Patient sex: F
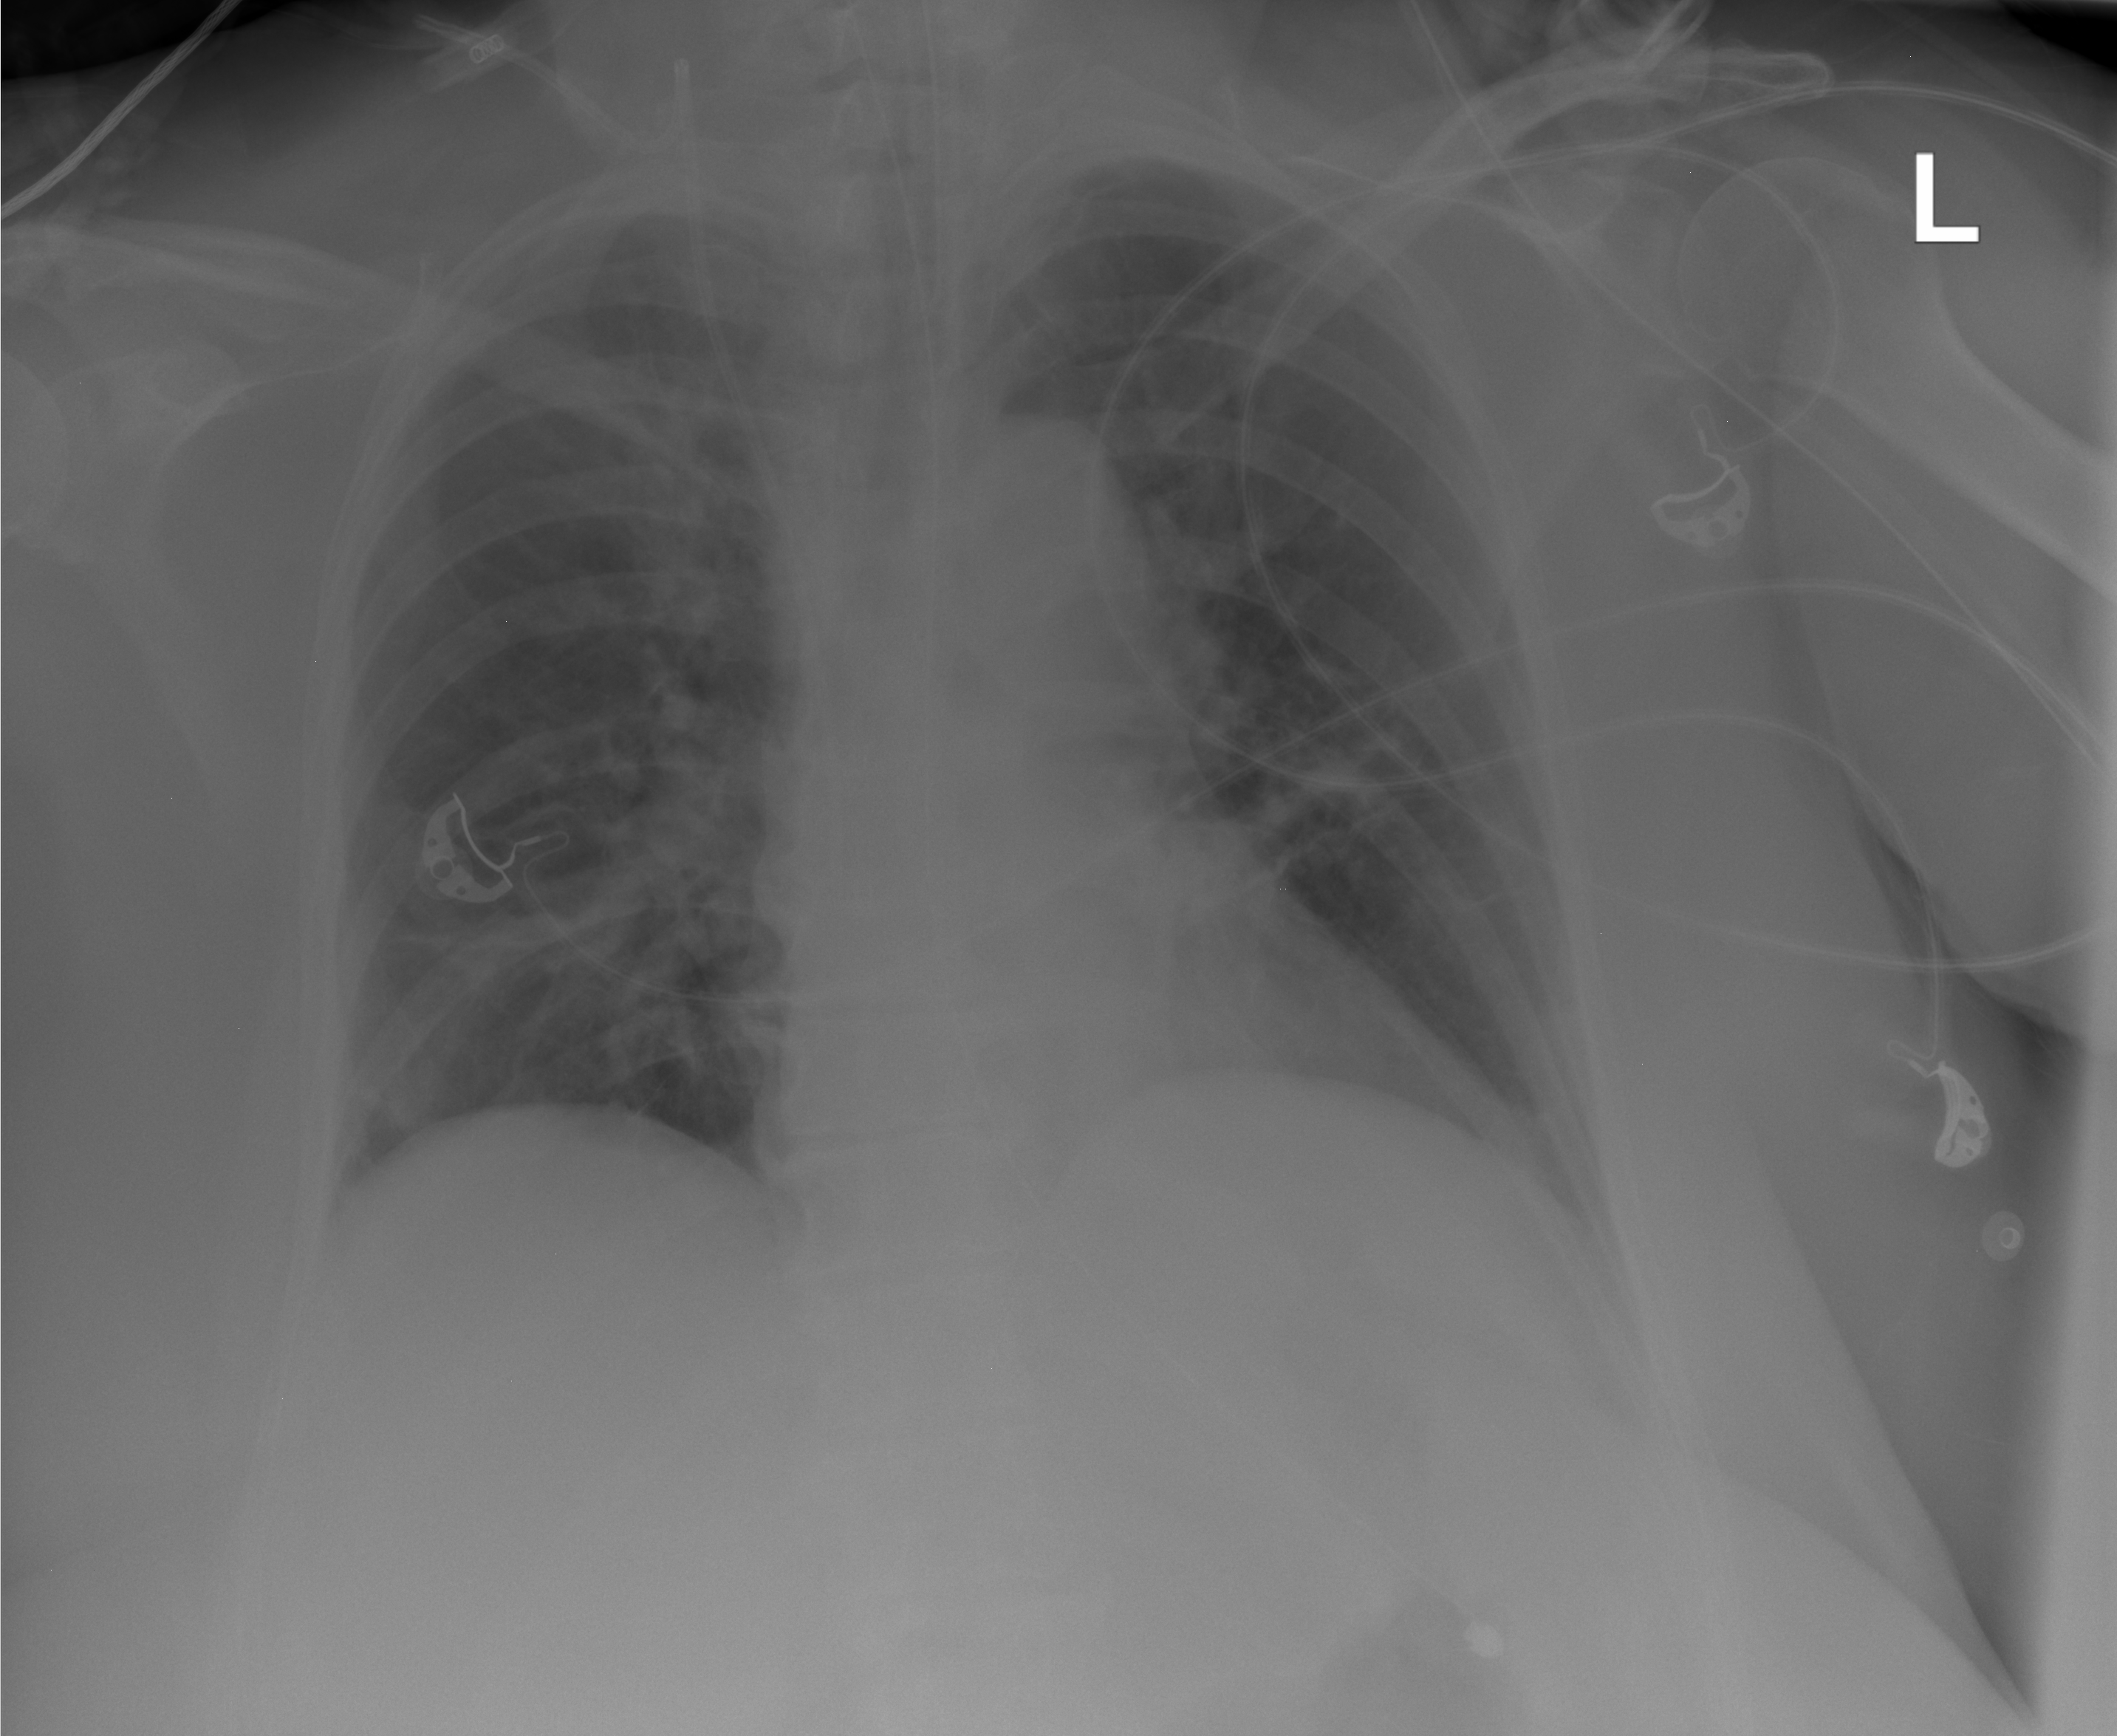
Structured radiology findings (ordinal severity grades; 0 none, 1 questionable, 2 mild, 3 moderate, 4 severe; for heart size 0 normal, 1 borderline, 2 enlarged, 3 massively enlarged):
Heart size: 0
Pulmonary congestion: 0
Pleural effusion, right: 0
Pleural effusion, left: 0
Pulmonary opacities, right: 2
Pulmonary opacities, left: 2
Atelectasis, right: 2
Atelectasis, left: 0